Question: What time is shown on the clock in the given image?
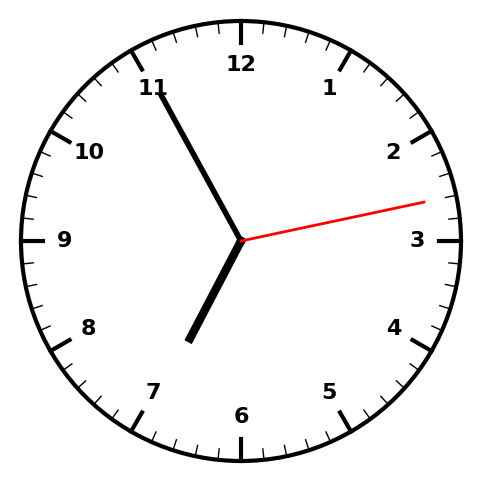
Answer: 06:55:13